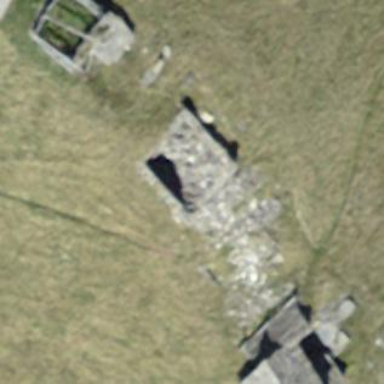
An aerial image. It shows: Historic building now in ruins.